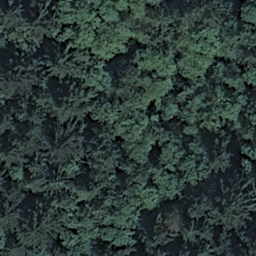
Label: forest